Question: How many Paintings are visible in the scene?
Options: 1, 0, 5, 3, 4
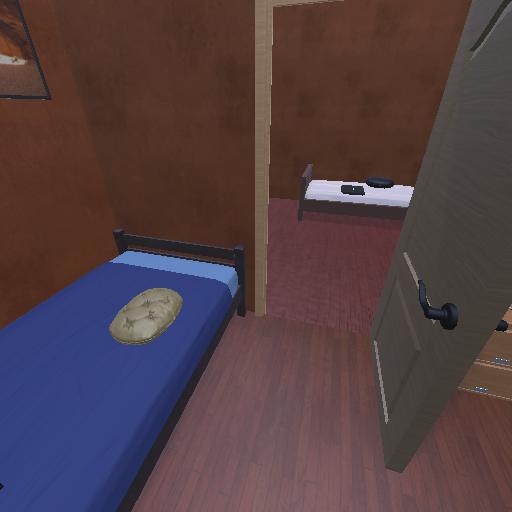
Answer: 1